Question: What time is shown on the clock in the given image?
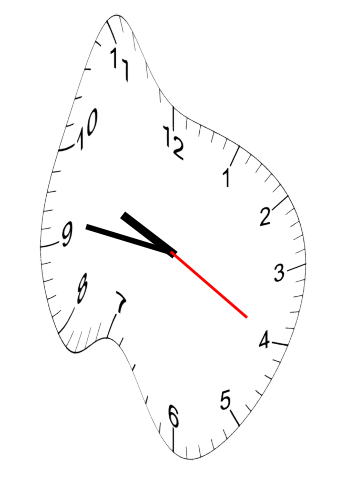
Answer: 09:46:20